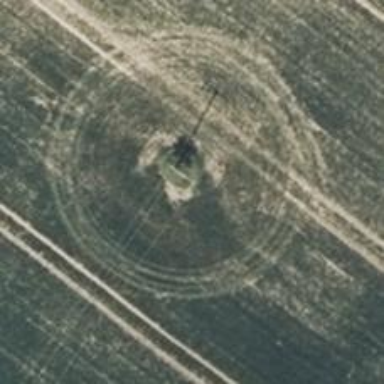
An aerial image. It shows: Power pole.